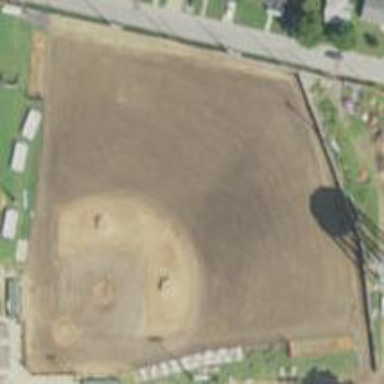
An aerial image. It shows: Baseball pitch for leisure land activities.